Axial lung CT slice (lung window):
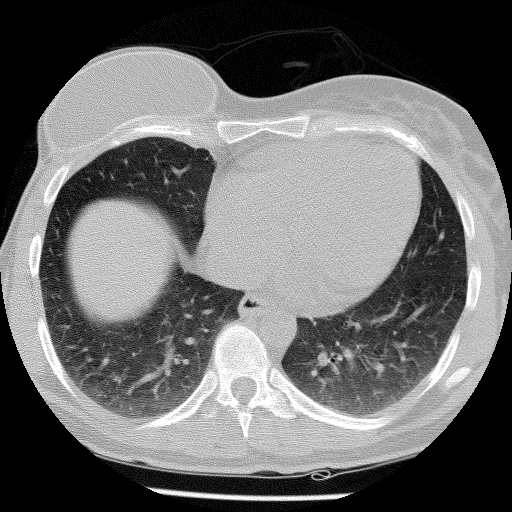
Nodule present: no